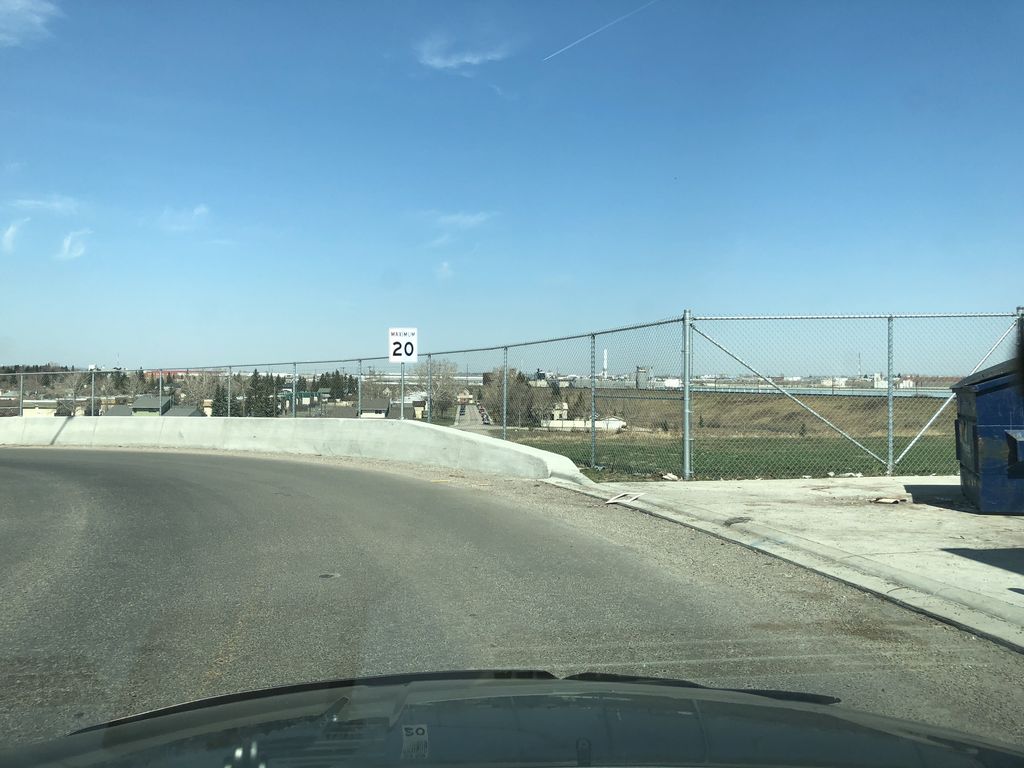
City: calgary